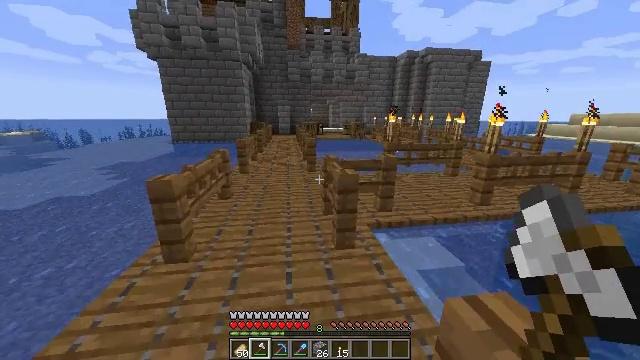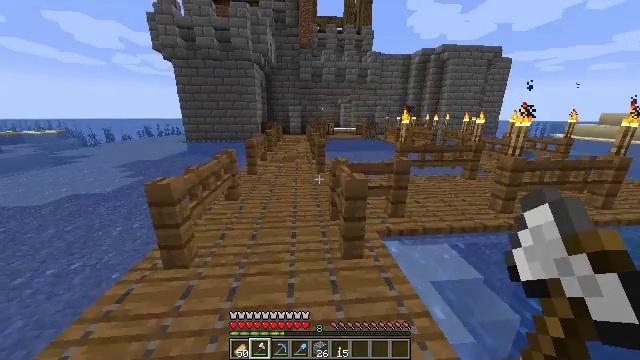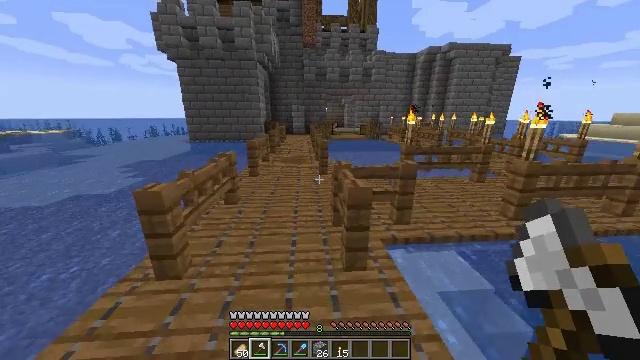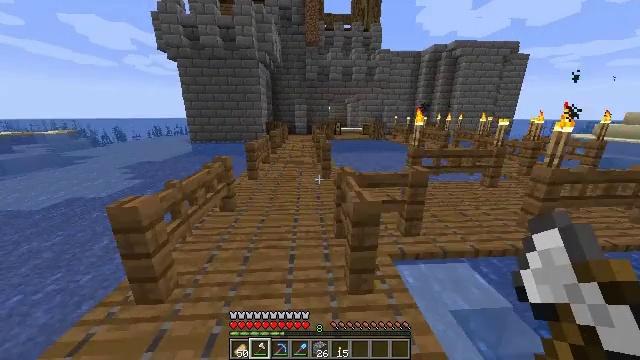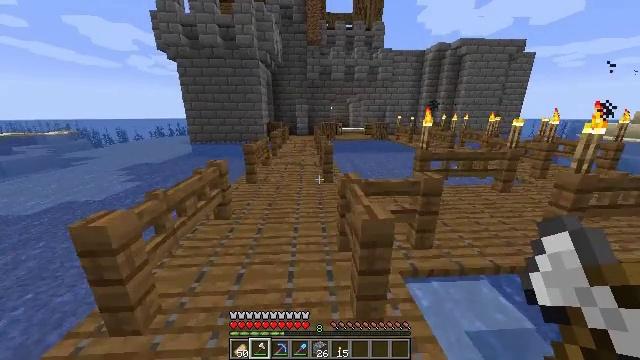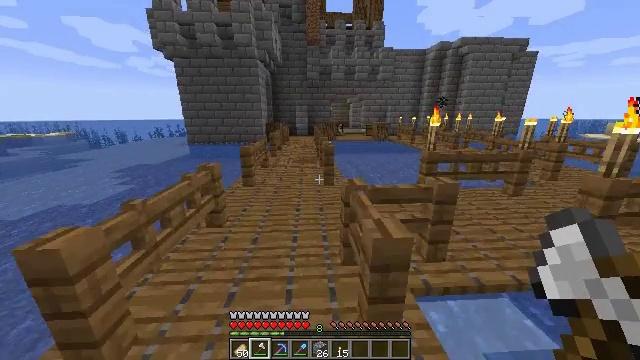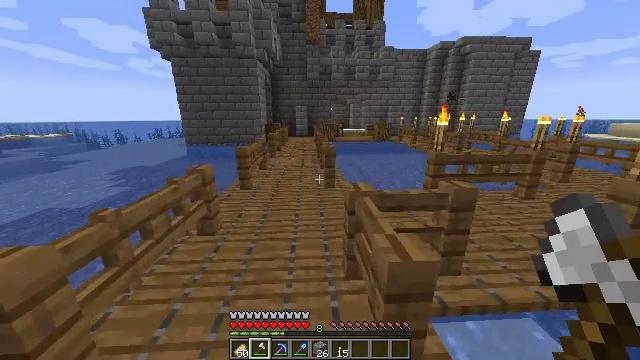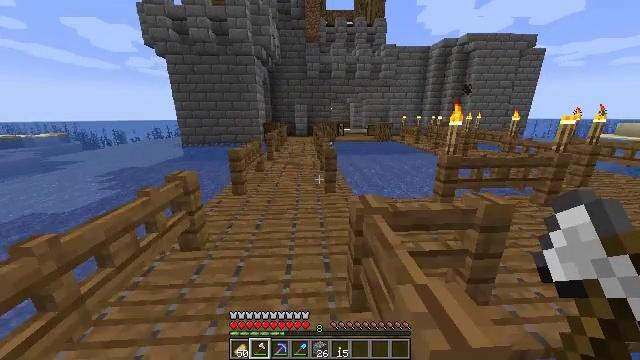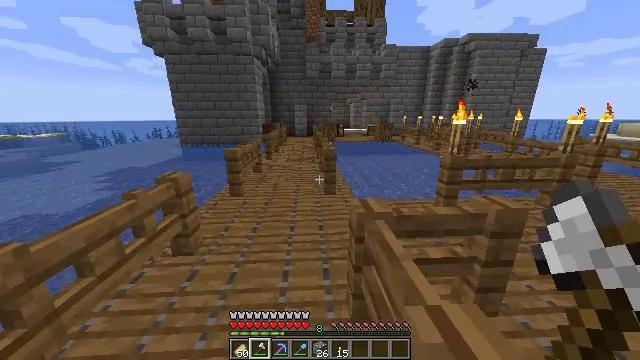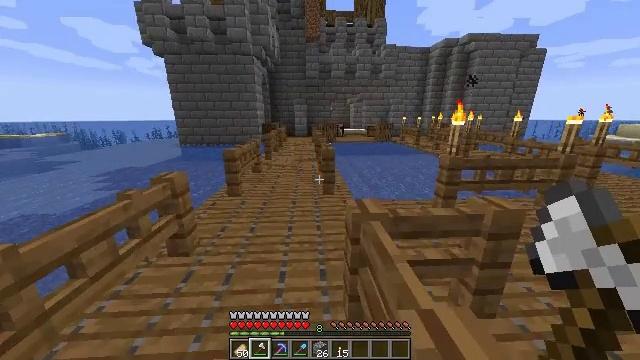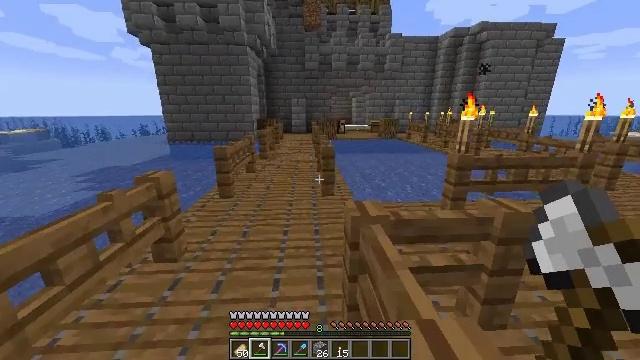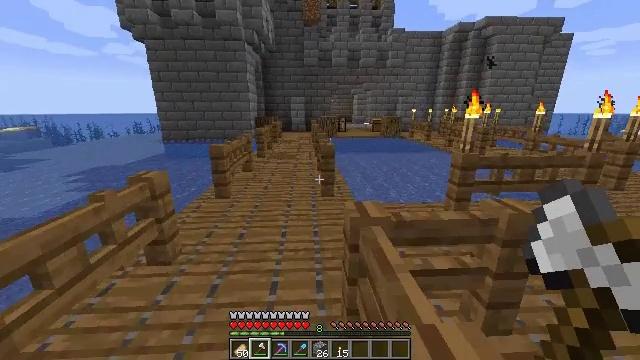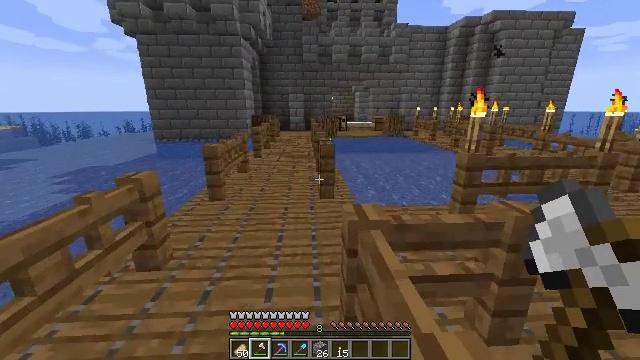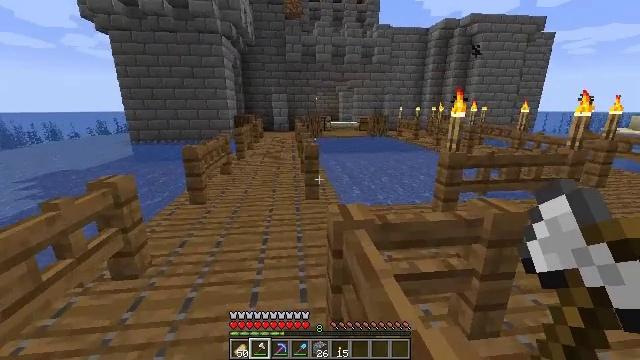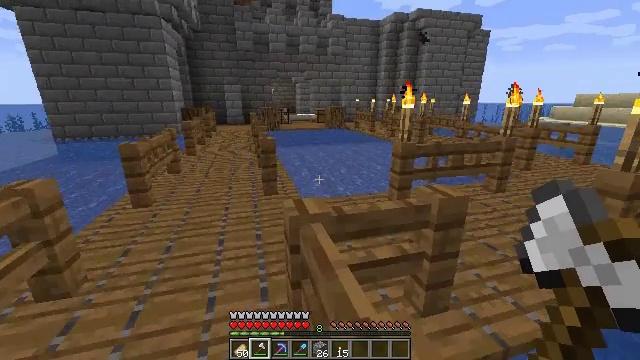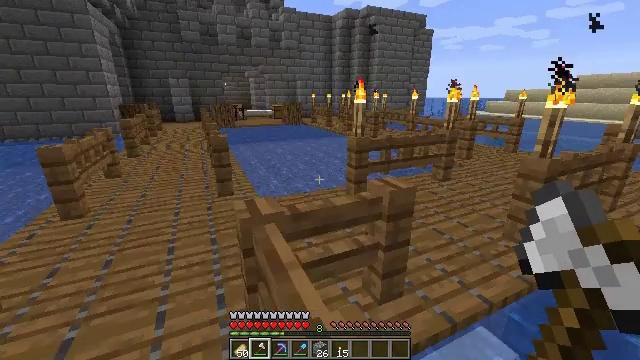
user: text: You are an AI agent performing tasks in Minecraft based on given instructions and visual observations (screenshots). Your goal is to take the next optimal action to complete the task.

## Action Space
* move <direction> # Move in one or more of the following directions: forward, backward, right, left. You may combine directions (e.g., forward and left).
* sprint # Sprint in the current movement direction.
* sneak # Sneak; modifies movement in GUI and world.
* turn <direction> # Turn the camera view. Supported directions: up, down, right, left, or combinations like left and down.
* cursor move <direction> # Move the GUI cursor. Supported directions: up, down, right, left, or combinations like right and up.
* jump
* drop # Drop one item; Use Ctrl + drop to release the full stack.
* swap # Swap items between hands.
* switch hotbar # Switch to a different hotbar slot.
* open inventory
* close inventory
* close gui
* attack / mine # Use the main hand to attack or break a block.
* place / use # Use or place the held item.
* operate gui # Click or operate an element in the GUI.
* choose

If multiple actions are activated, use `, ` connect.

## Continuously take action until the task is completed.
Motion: motion action
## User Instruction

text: Retrieve the torch.
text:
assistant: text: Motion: move forward, sprint, turn left
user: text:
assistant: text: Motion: move forward, sprint, turn left
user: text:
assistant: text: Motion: move forward, sprint
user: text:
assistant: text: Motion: move forward, sprint
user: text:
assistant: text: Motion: move forward
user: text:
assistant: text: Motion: move forward
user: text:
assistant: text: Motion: move forward, sprint
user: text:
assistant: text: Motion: move forward, sprint
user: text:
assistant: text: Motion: move forward, sprint
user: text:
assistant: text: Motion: move forward, sprint
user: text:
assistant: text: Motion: move forward, sprint
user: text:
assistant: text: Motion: move forward
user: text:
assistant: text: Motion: move forward, turn right
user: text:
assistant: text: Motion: move forward, turn right and down
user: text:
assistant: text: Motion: move forward, turn right
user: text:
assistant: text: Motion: move forward, turn right
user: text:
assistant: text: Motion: move forward
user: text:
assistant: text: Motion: move forward
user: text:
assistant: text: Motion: move forward
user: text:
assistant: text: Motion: move forward and move left
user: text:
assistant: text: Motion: move forward and move left
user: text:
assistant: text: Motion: move forward and move left
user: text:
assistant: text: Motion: move forward and move left
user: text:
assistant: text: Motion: move left
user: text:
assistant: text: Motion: move forward and move left
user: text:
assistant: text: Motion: move forward and move left
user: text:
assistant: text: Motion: move forward and move left
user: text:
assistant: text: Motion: move forward and move left
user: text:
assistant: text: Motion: move forward and move left
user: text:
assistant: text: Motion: move forward and move left